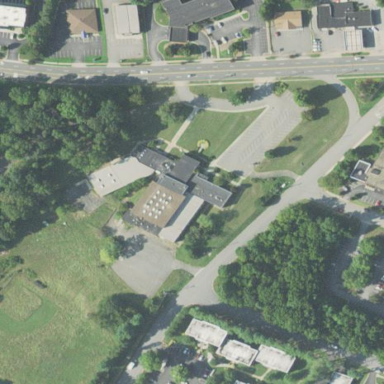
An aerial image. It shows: School building.